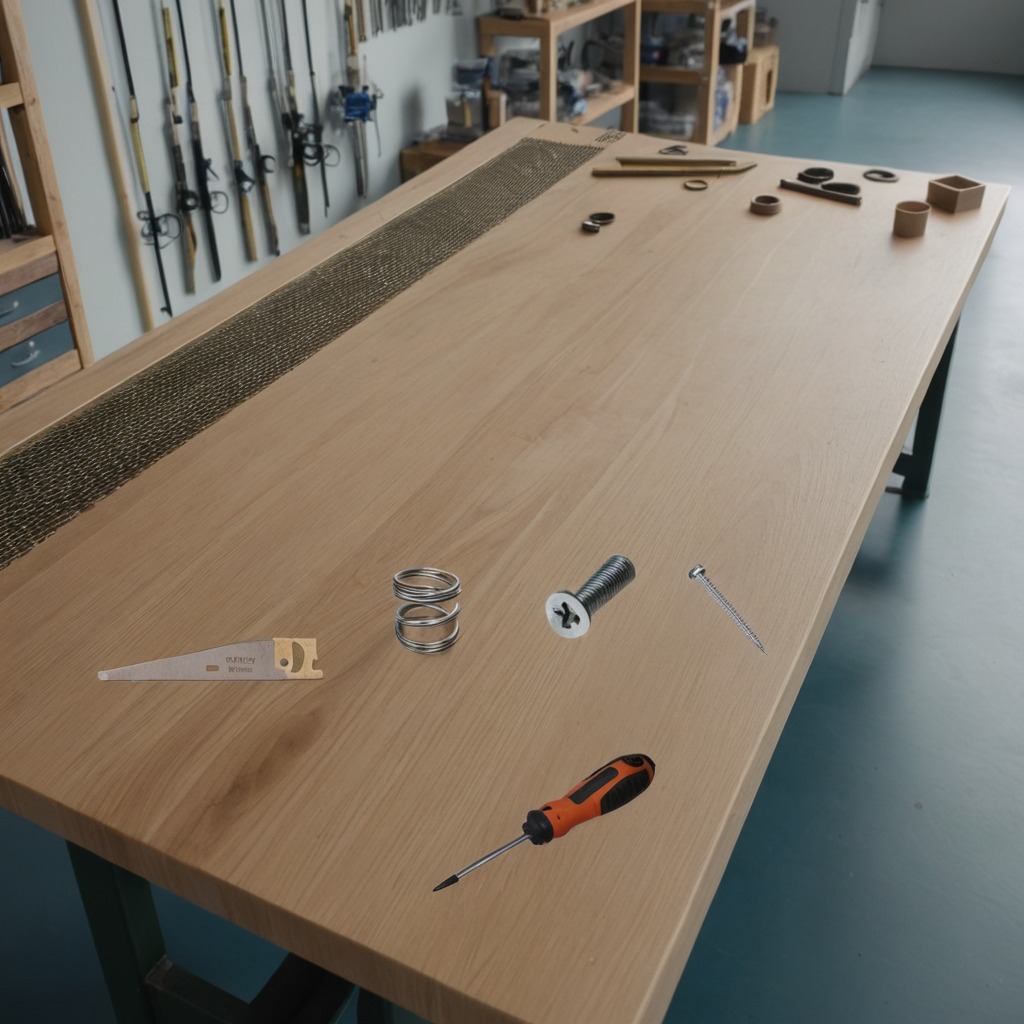
A metal machine screw, an iron nail, a coiled metal spring, a handheld metal saw, and a screwdriver are lying on the workbench.